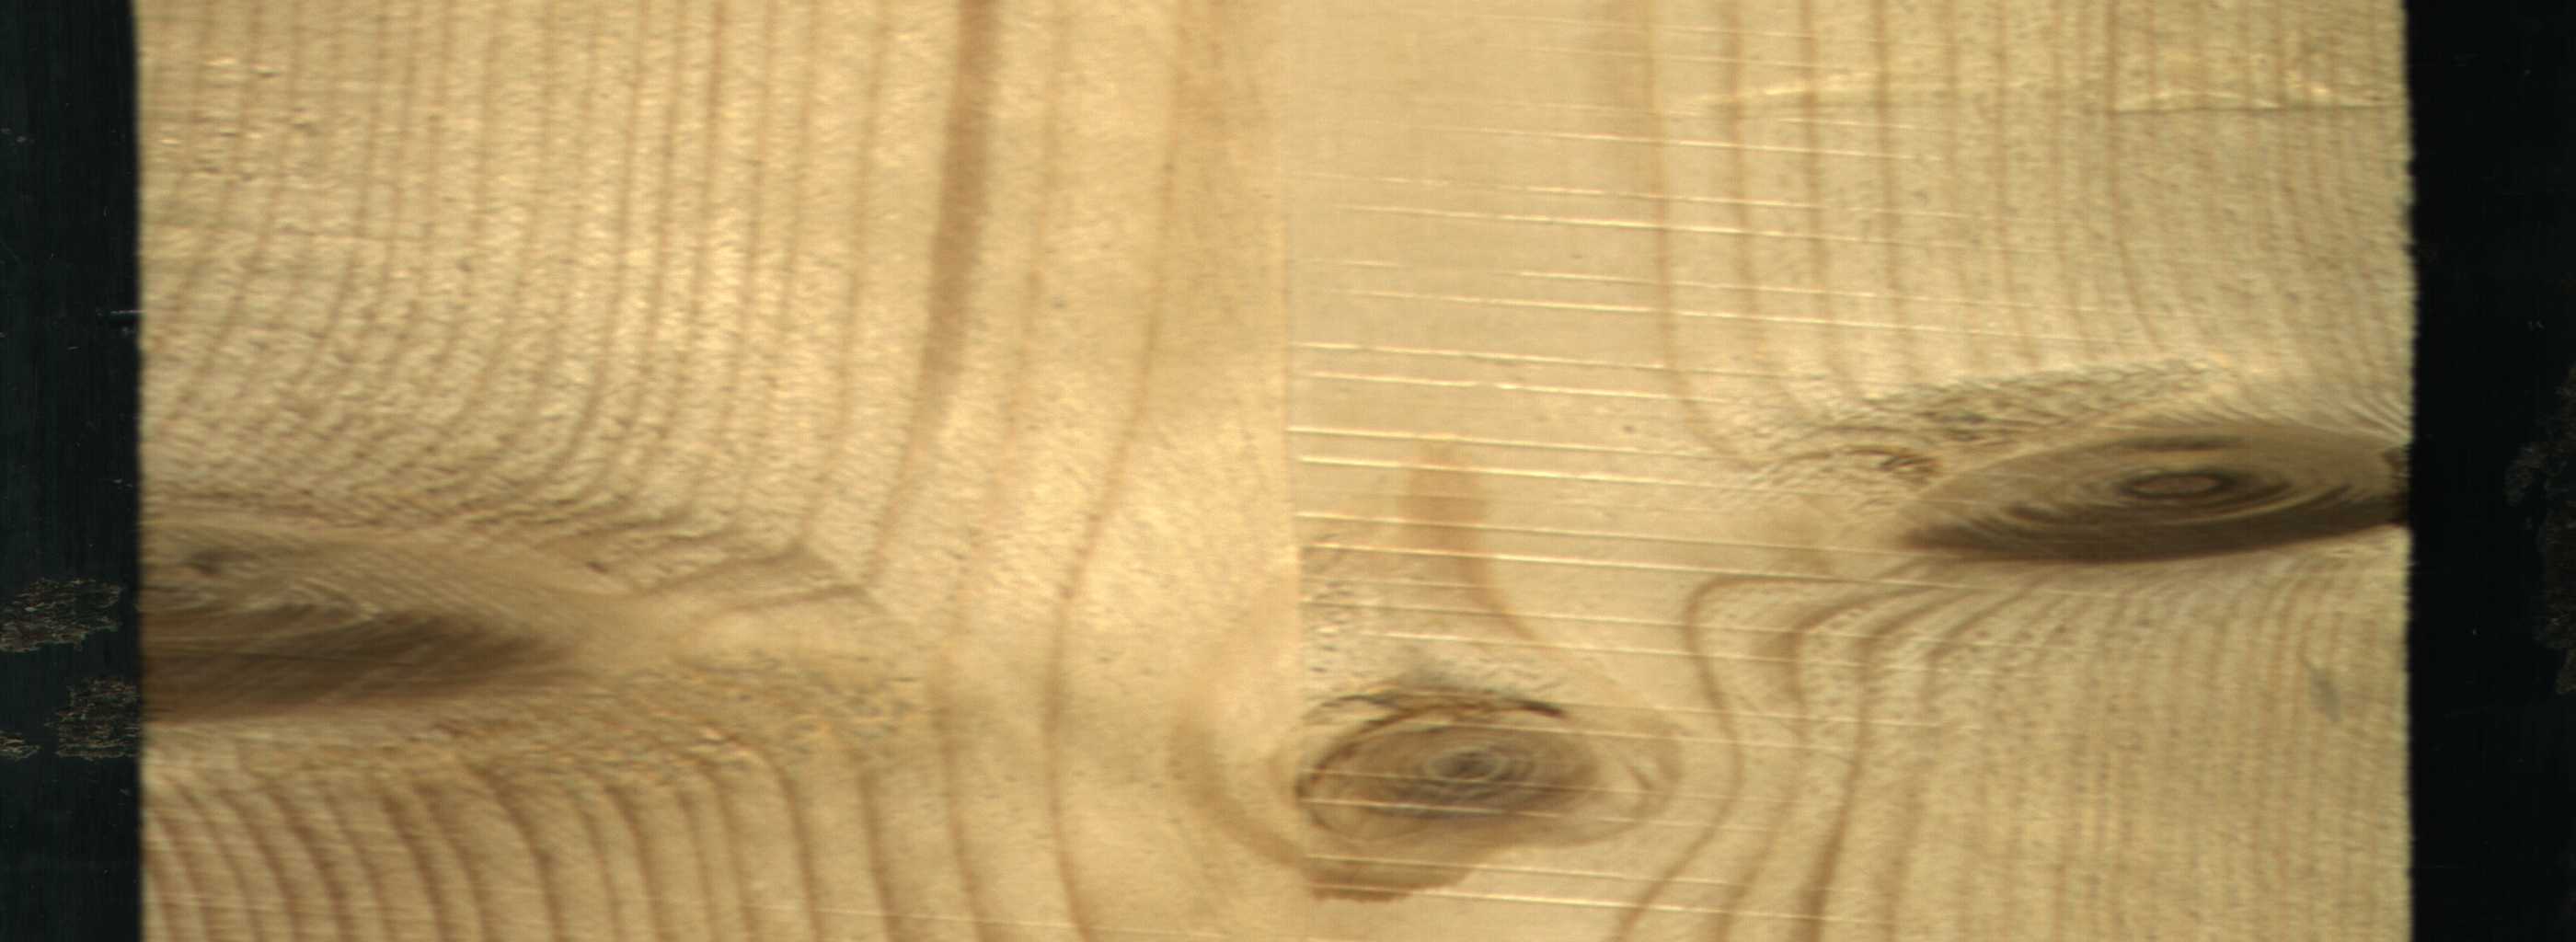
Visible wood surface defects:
Live_Knot
Live_Knot
Live_Knot